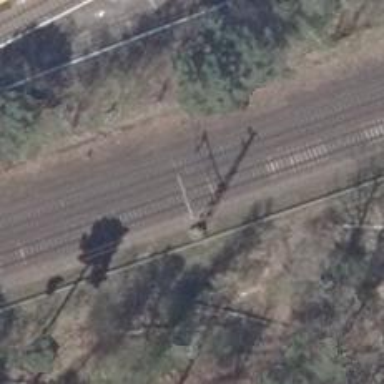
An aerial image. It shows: Railway milestone with catenary mast.